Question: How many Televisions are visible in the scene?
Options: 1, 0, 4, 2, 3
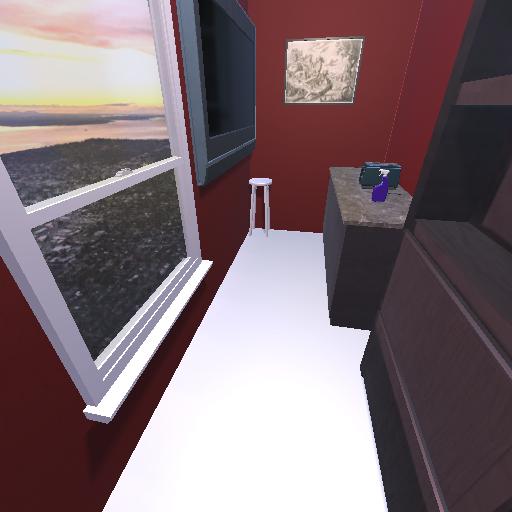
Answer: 1